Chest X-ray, AP view. Patient: 60 years old, sex F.
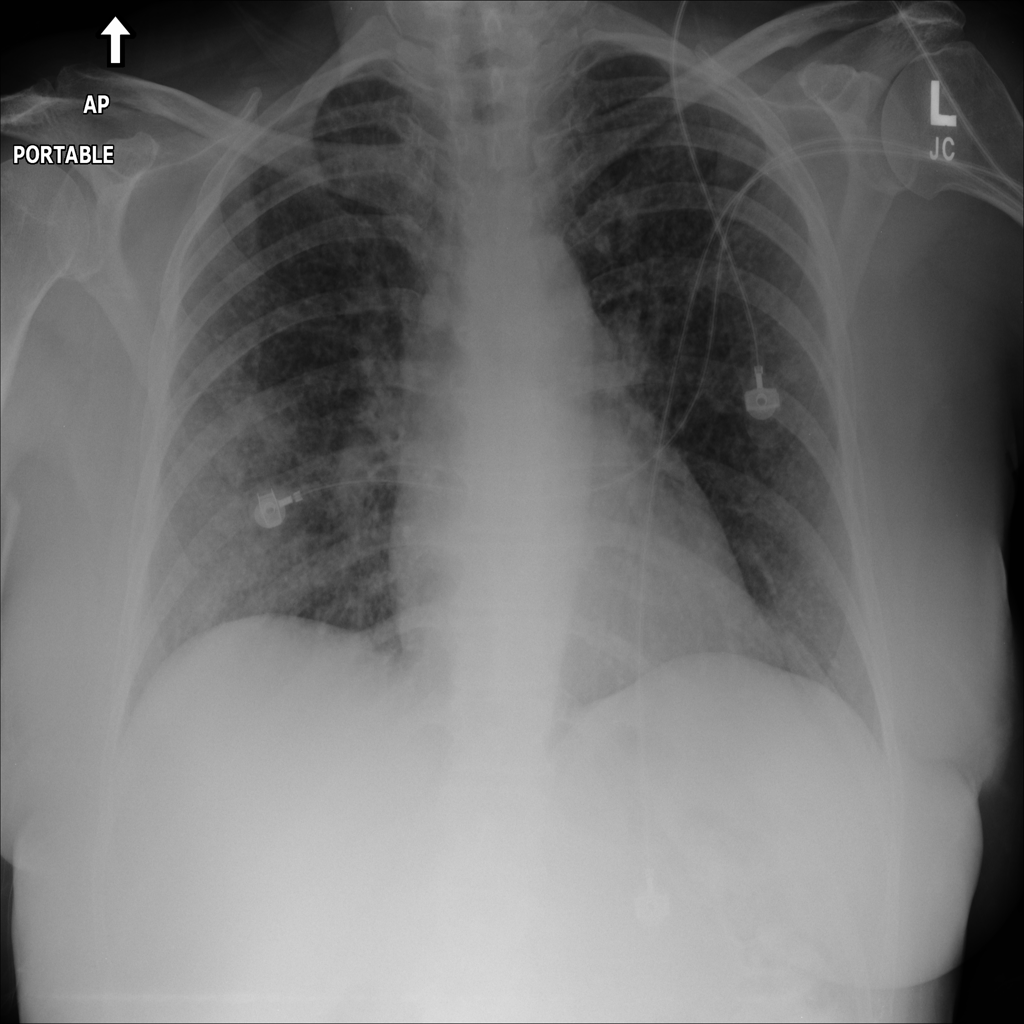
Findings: No Finding